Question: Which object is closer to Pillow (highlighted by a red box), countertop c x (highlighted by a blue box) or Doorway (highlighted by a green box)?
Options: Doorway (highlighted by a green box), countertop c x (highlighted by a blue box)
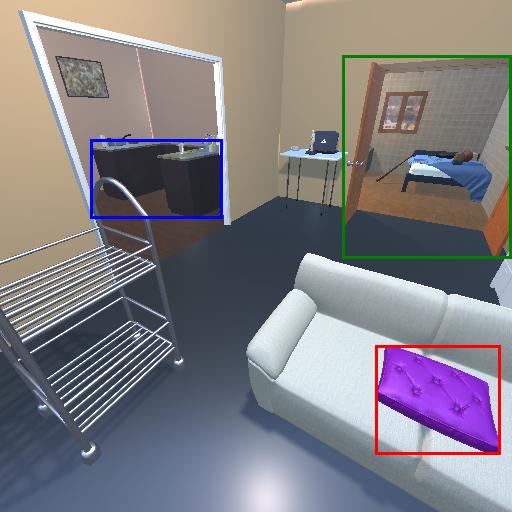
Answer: Doorway (highlighted by a green box)